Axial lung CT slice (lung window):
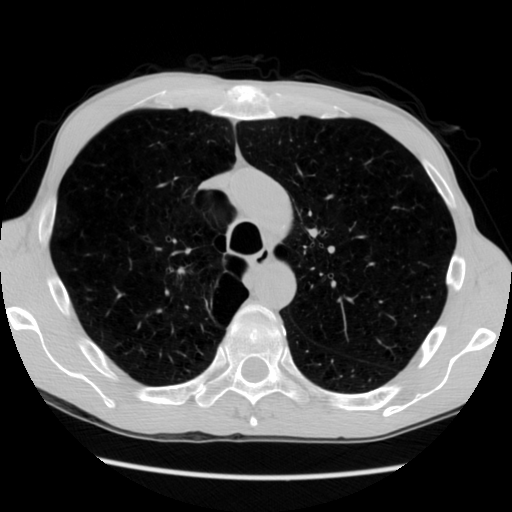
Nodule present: no